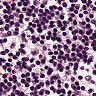
Metastatic tissue present: no